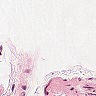
Metastatic tissue present: no